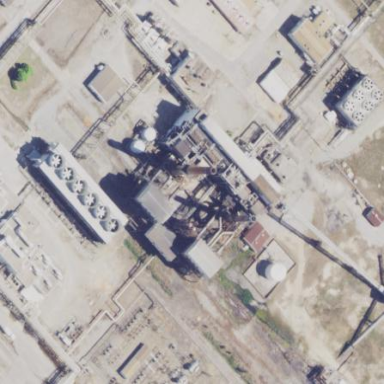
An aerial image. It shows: Industrial building used as power plant.